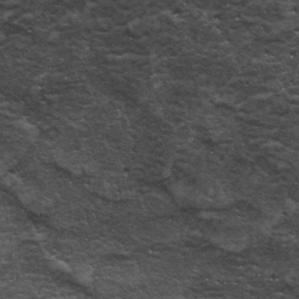
Label: frost